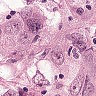
Metastatic tissue present: yes